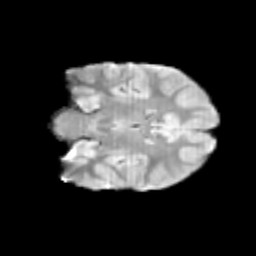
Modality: T2w
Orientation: coronal
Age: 9
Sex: female
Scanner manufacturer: siemens
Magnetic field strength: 3 T
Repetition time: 3.8 s
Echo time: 0.07 s